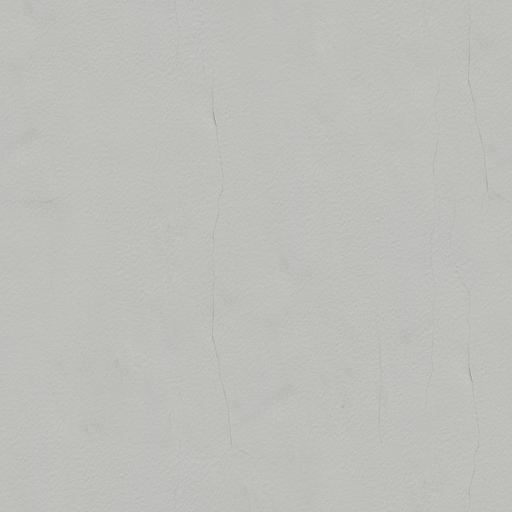
Tags: paint painted plaster white